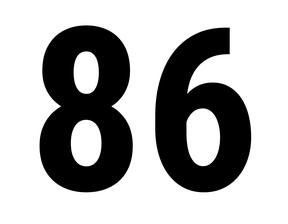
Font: Roboto_Condensed_Bold